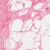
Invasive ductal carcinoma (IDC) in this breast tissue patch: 0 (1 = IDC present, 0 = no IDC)